Question: I am facing a problem .
I have three activities and i need to start new activity with slide left.
'''
Activity1
Activity2
Activity3
'''
means
when i click to button new activity should not display directly like what android behavior .
i want new activity come from right side and display on current screen.
anyone can provide me guidance.
This is animation or anything else.
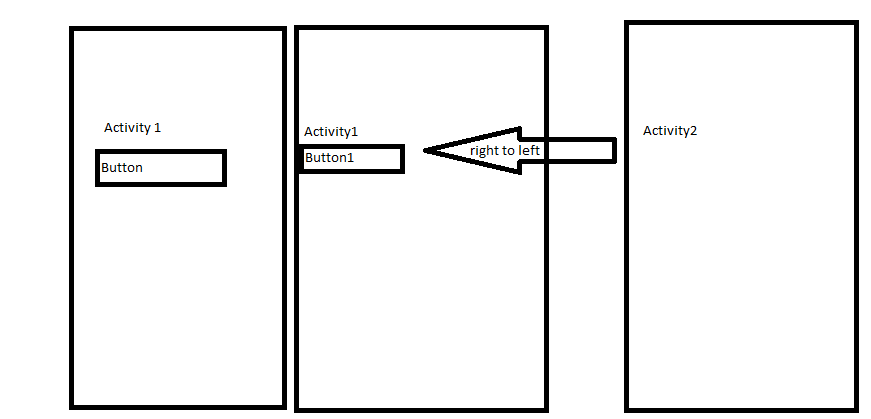
Answer: Start activity and then just apply transition effect.
For more info, how to proceed for this just visit <URL>. For any query, feel free to comment.